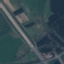
Land use / land cover class: Highway